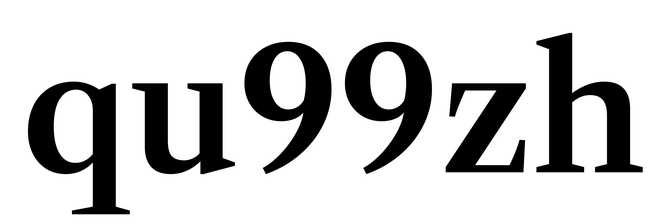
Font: LibreCaslonText_SemiBold